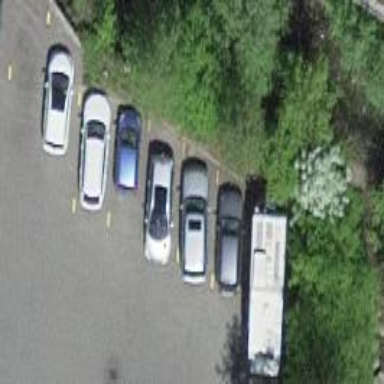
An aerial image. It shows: Parking available on the street side.